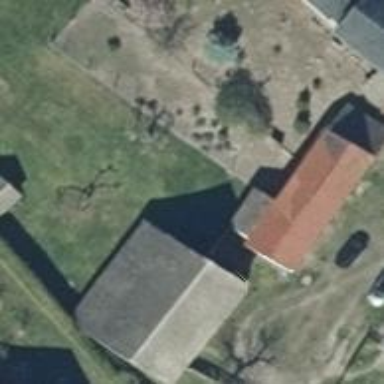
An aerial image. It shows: Gabled building with the roof oriented along its structure.